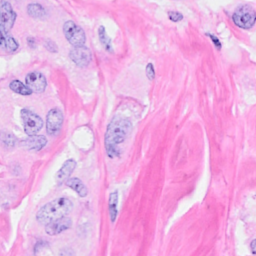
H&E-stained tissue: Breast